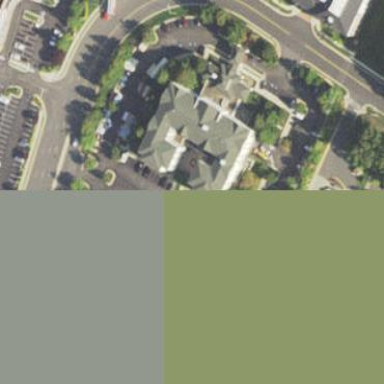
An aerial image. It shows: Hotel building.